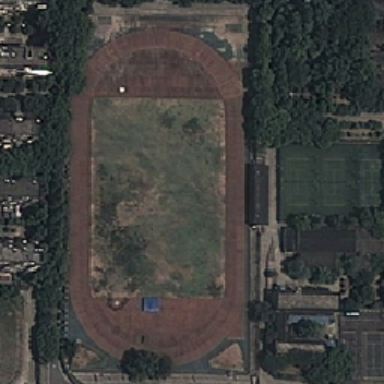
There is a big playground in the center of the land .